Question: I'm using Pygame on a Macbook Pro (non-retina) running OS X. When I try to create an antialiased line or circle, it seems to be coming out as the wrong color. Here's an example:
'''
import sys, pygame, random, math
import pygame.gfxdraw
black = (0,0,0)
white = (255, 255, 255)
green = (0, 255, 0)
pygame.init()
size = width, height = 800, 600
screen = pygame.display.set_mode(size)
# make the background
background = pygame.Surface(screen.get_size())
#background.fill(black)
background.fill(white)
while 1:
# handle single events
for event in pygame.event.get():
if event.type == pygame.QUIT: sys.exit()
if event.type == pygame.KEYDOWN:
if event.key == pygame.K_ESCAPE: sys.exit()
screen.blit(background, (0, 0))
pygame.draw.line(screen, green, [0, 0], [50,30], 1)
pygame.draw.aaline(screen, green, [0, 50],[50, 80], True)
pygame.draw.circle(screen, black, [100, 100], 10)
pygame.gfxdraw.aacircle(screen, 100, 130, 10, black)
pygame.display.flip()
'''
Which leads to:

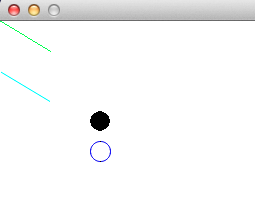
Answer: Haven't been able to find the cause for this despite searching through the pygame source code.
I did manage to come up with a workaround though. Two actually.
There seems to be a bug in the 'pygame.gfxdraw' module that causes colors to be messed up in OS X when the value for blue is 0. If you change your 'black' to (0,0,1), the circle will already look much better, but still have a slight blueish tinge. Change it to (0,0,2) and it will appear pretty much completely black. Makes little sense to me but it works.
That's for background colors that don't contain any blue. It appears that on background RGBs containing >0 blue, the circle needs at least that amount of blue to prevent the bug. For example, to get a black aacircle on a (50,50,50) background, the closest I was able to get was by using (0,0,50) for the circle. Any lower amount of blue will result in bright blue artifacts.
Adding blue doesn't help for fixing 'pygame.draw.aaline''s behavior though. This must be a separate bug. However, 'pygame.gfxdraw.line' is also anti-aliased. Use that method instead, change 'green' to (0,255,1) and the cyan line will now be green.